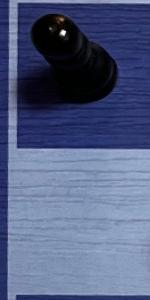
Label: Empty